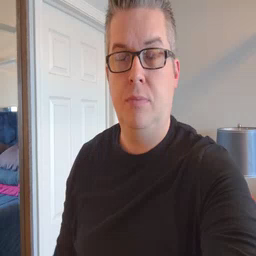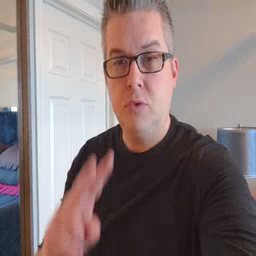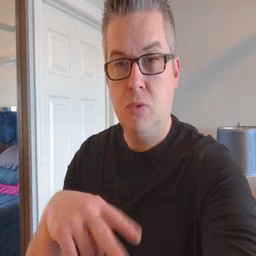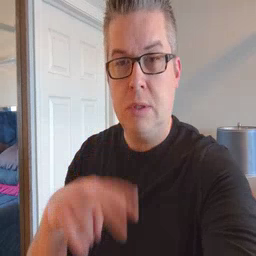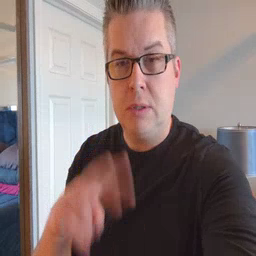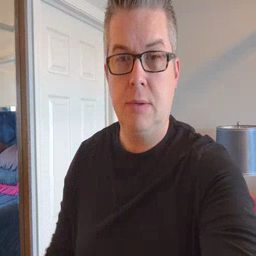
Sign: read